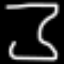
Label: hourglass